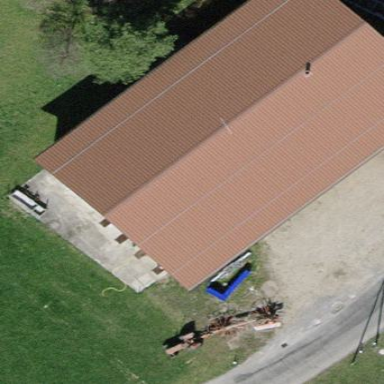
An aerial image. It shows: Farm auxiliary building.